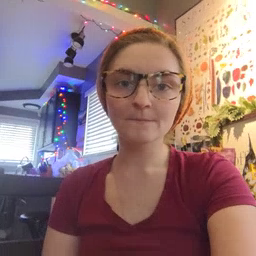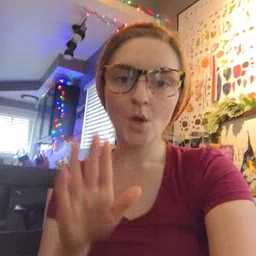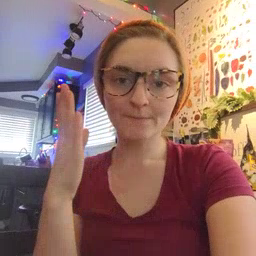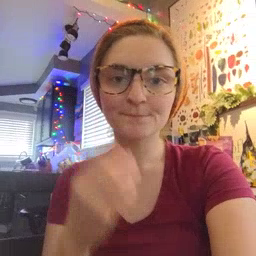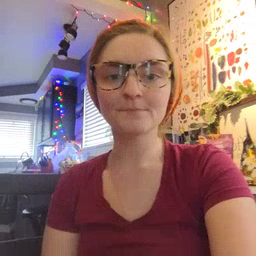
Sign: open